Question: I am trying to implement 'expressjs' like features to 'httprouter' package .
I create a struct 'type mounter'
'''
type Mounter struct {
BasePath string
Routes []*Route
}
'''
and a 'Route' struct which represents subRoutes
'''
type Route struct {
Path string
Method string
Func Handle
}
'''
'type Handle func(http.ResponseWriter, *http.Request, Params)'
'type Params interface{}'
i have a 'NewRoutes' Function which is the main thing i wanted to port from expressjs new routes does the same thing as 'express.Router'
'''
func NewRoutes(base string) (mounter *Mounter) {
mounter = &Mounter{
BasePath: base,
}
return
}
'''
and i have 'get post put delete' methods under '*Mounter'
'''
//GET request handler
func (mounter *Mounter) GET(path string, Func Handle) {
mounter.Routes = append(mounter.Routes, &Route{path, "get", Func})
}
//POST request handler
func (mounter *Mounter) POST(path string, Func Handle) {
mounter.Routes = append(mounter.Routes, &Route{path, "post", Func})
}
//PUT request handler
func (mounter *Mounter) PUT(path string, Func Handle) {
mounter.Routes = append(mounter.Routes, &Route{path, "put", Func})
}
//DELETE request handler
func (mounter *Mounter) DELETE(path string, Func Handle) {
mounter.Routes = append(mounter.Routes, &Route{path, "delete", Func})
}
'''
and finally i have a Mount method which mounts the router to the actual router
'''
func (mounter *Mounter) Mount(router *rtr.Router) {
mounter.BasePath = strings.TrimSuffix(mounter.BasePath, "/")
for _, route := range mounter.Routes {
path := route.Path
if !strings.HasSuffix(path, "/") {
path += "/"
}
path = mounter.BasePath + path
switch strings.ToLower(route.Method) {
case "get":
router.GET(path, func(res http.ResponseWriter, req *http.Request, params rtr.Params) {
route.Func(res, req, params)
})
case "post":
router.POST(path, func(res http.ResponseWriter, req *http.Request, params rtr.Params) {
route.Func(res, req, params)
})
case "delete":
router.DELETE(path, func(res http.ResponseWriter, req *http.Request, params rtr.Params) {
route.Func(res, req, params)
})
case "put":
router.PUT(path, func(res http.ResponseWriter, req *http.Request, params rtr.Params) {
route.Func(res, req, params)
})
}
}
}
'''
everything works pretty nice and the methods are working fine too if i try to send a post request to a get endpoint it gives a nice 404 but the only issue is it always responds with the handler of last added member regardless of subpath so
'''
package api
var ApiRouter = express.NewRoutes("/api/")
func init() {
ApiRouter.GET("/", func(res http.ResponseWriter, req *http.Request, _ express.Params) {
fmt.Fprintln(res, "testget/")
})
ApiRouter.GET("/pt", func(res http.ResponseWriter, req *http.Request, _ express.Params) {
fmt.Fprintln(res, "pt")
})
ApiRouter.POST("/test", func(res http.ResponseWriter, req *http.Request, _ express.Params) {
fmt.Fprintln(res, "test/post")
})
}
package main
func main() {
router := express.New()
api.ApiRouter.Mount(router)
for _, route := range api.ApiRouter.Routes {
fmt.Println(*route)
}
router.ServeFiles("/public/*filepath", http.Dir("./public/"))
http.ListenAndServe(":1024", router)
}
'''
Will always respond 'test/post' and the output of the 'range' i am doing above for test purposes is

So do you have any idea why it uses always the same function to respond but recognizes paths perfectly?
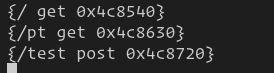
Answer: The problem lies in 'Mount' method, which is known as <URL>. Declare a new variable for capturing 'route' e.g.
'''
thisRoute := route //capture iteration variable
switch strings.ToLower(route.Method) {
case "get":
router.GET(path, func(res http.ResponseWriter, req *http.Request, params rtr.Params) {
thisRoute.Func(res, req, params)
})
case "post":
router.POST(path, func(res http.ResponseWriter, req *http.Request, params rtr.Params) {
thisRoute.Func(res, req, params)
})
//...
}
'''